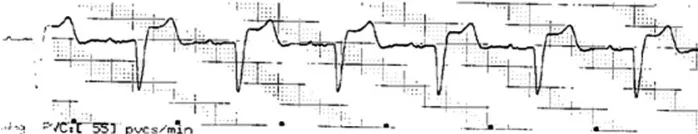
Immediately after arrest. Showing wide complex rhythm at a heart rate of 63.
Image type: electrography (ekg)